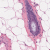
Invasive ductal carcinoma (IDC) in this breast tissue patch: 0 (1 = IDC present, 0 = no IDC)